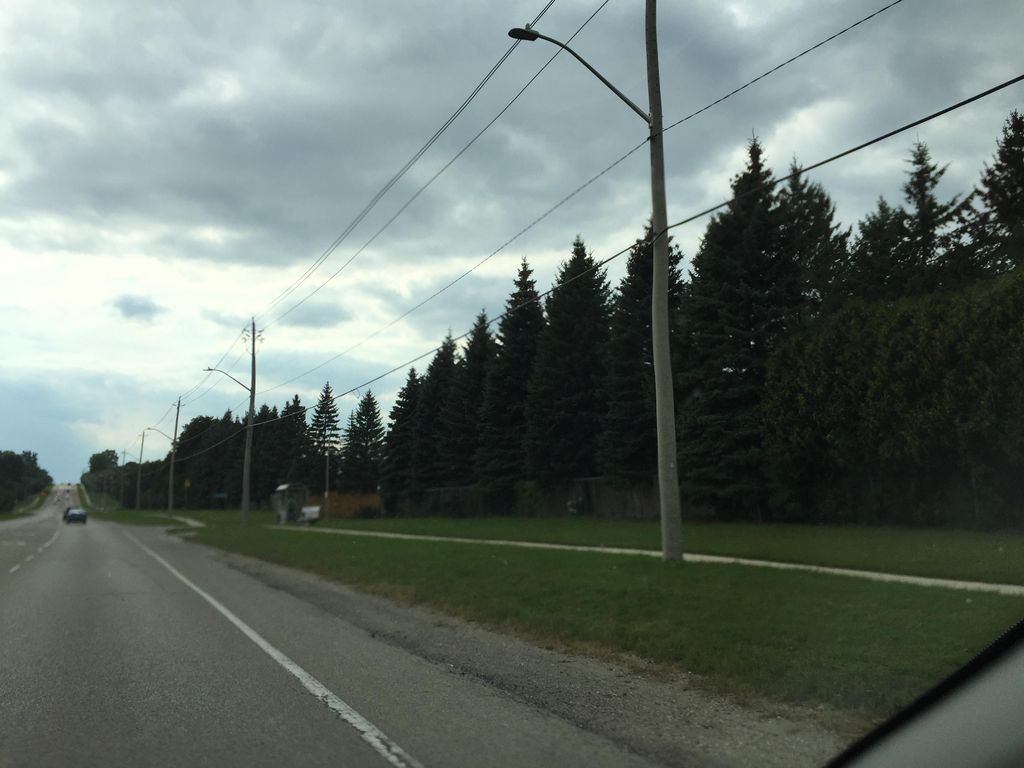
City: kitchener-waterloo